Field crop: maize
Growth stage: 2
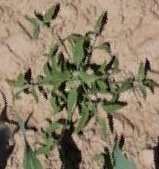
Species: atriplex